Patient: sex M, age 58
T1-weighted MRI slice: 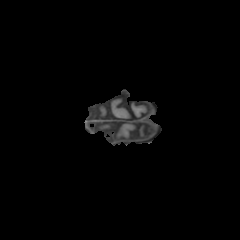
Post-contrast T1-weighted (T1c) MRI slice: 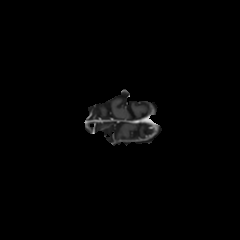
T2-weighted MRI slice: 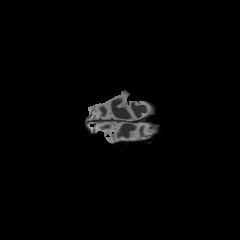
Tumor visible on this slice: no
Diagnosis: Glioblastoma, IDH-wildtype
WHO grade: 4